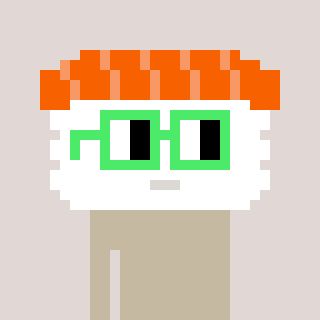
a pixel art character with square light green glasses, a nigiri-shaped head and a grayscale-colored body on a warm background